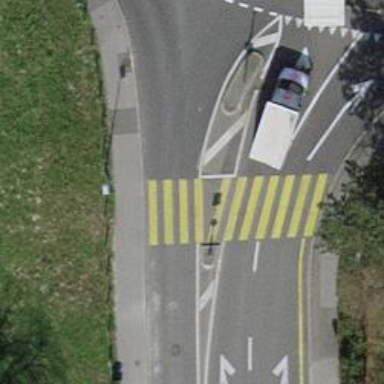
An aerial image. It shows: Kerb barrier.